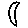
Label: moon